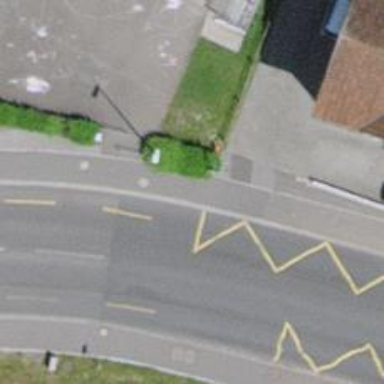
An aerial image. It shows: Bus stop with platform for public transport.